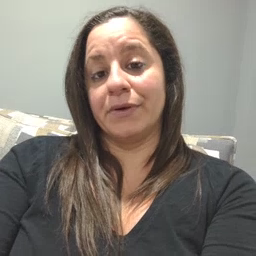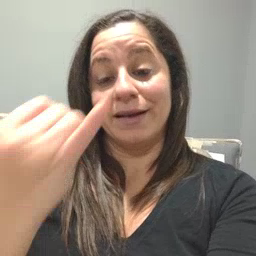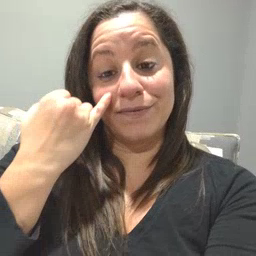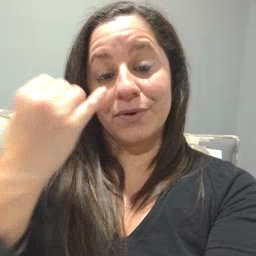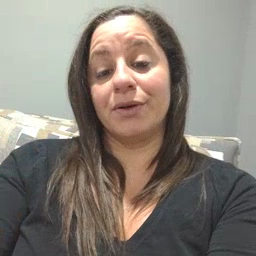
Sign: if